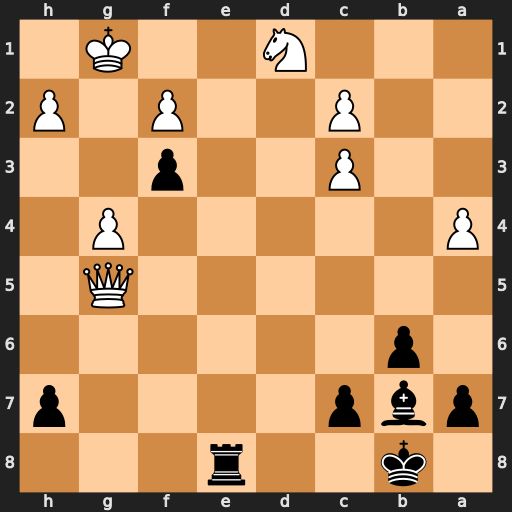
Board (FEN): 1k2r3/pbp4p/1p6/6Q1/P5P1/2P2p2/2P2P1P/3N2K1
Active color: b
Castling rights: -
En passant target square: -
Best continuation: Re1#